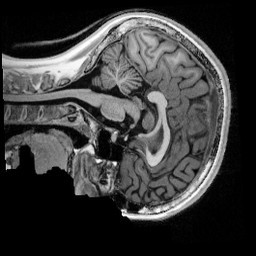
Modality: UNIT1_denoised
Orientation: sagittal
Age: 14
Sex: female
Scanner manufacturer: siemens
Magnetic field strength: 3 T
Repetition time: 4 s
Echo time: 0.00303 s